【题型】填空题　【知识点】立体几何　【难度】easy
底面半径为 3，高为 4 的圆柱和圆锥的表面积的比值为 \underline{\quad\quad}.
【解答】
【答案】\(\frac{7}{4}\).

【知识点】圆柱表面积的有关计算、圆锥表面积的有关计算.

【分析】根据题意分别计算圆柱和圆锥的表面积，然后计算比值即可.

【详解】结合题意可得：圆柱的表面积是由上下底面和侧面构成，

则圆柱的表面积 \(S_1 = 2\pi r^2 + 2\pi r l_1 = 2 \times \pi \times 3^2 + 2\pi \times 3 \times 4 = 42\pi\).

圆锥的表面积是由底面和侧面构成，易知圆锥的母线 \(l_2 = \sqrt{3^2 + 4^2} = 5\)，

所以圆锥的表面积 \(S_2 = \pi r^2 + \pi r l_2 = \pi \times 3^2 + \pi \times 3 \times 5 = 24\pi\).

所以该圆柱和圆锥的表面积的比值为 \(\frac{S_1}{S_2} = \frac{42\pi}{24\pi} = \frac{7}{4}\).

故答案为：\(\frac{7}{4}\).

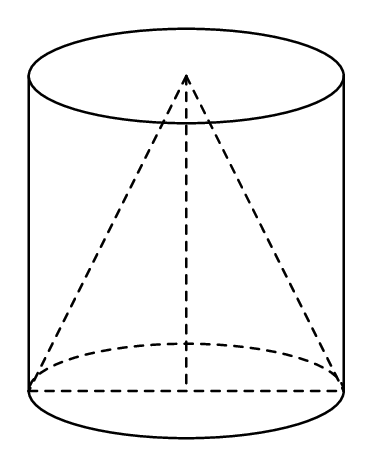